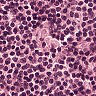
Metastatic tissue present: no